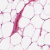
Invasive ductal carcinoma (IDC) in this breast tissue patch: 0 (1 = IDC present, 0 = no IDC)